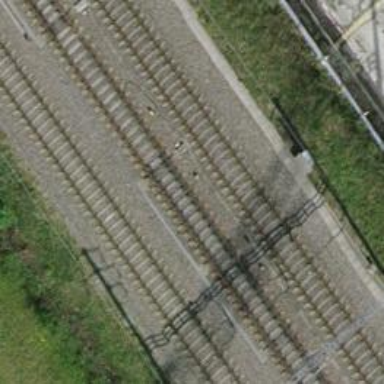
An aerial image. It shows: Abandoned railway siding with 1 track. The electrification system used contact lines.